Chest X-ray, AP view. Patient: 26 years old, sex F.
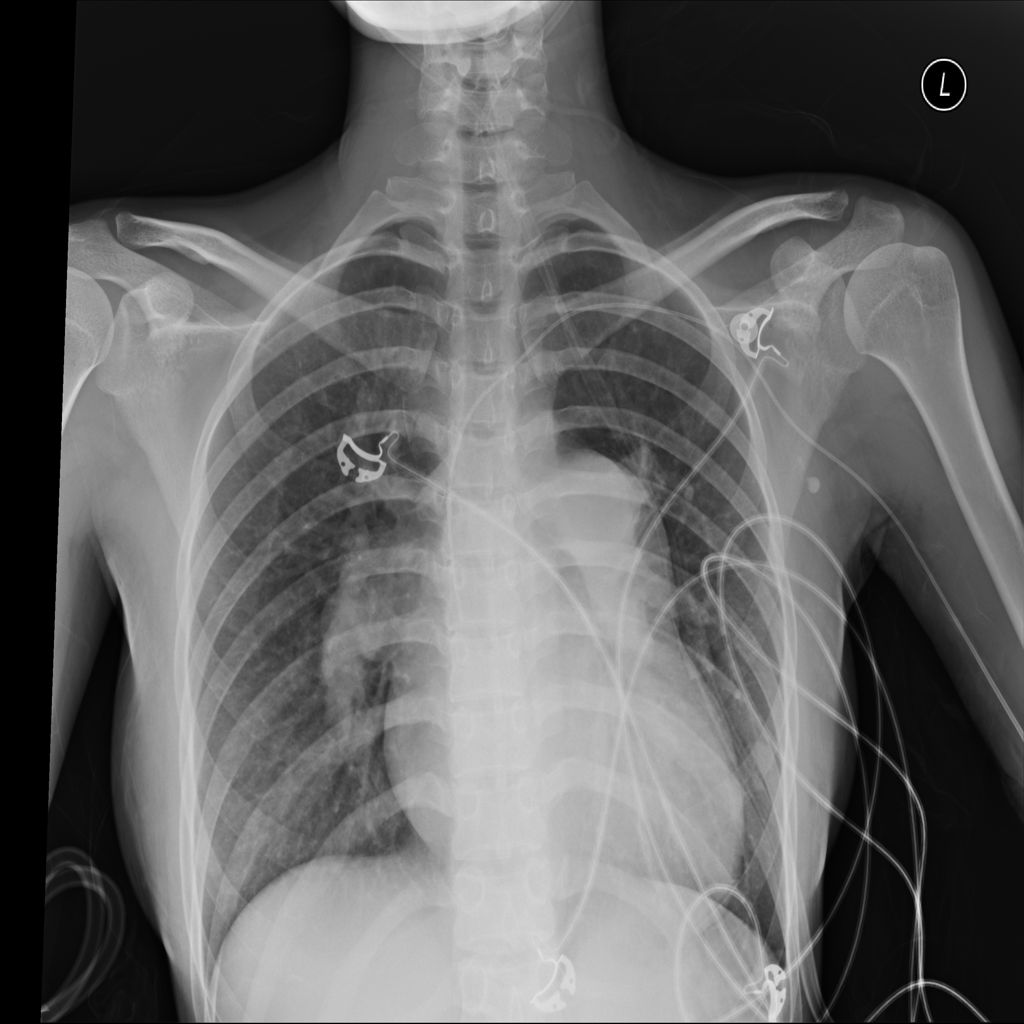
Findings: No Finding